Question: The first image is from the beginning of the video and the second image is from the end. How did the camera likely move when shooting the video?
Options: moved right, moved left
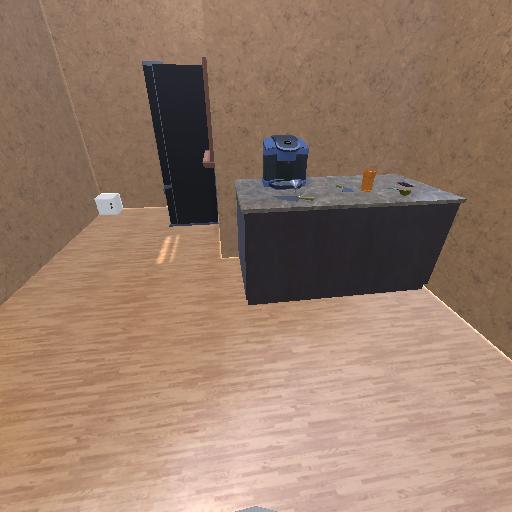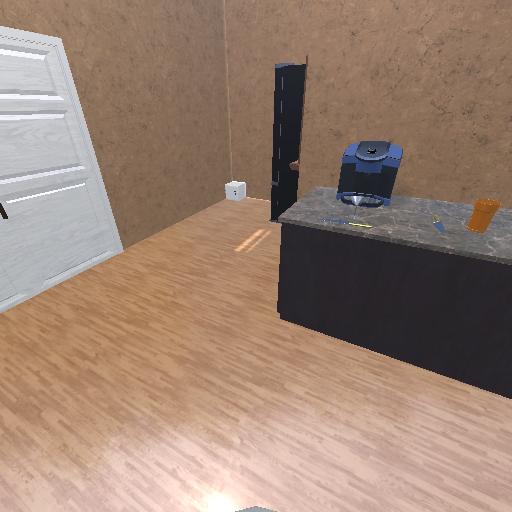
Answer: moved right